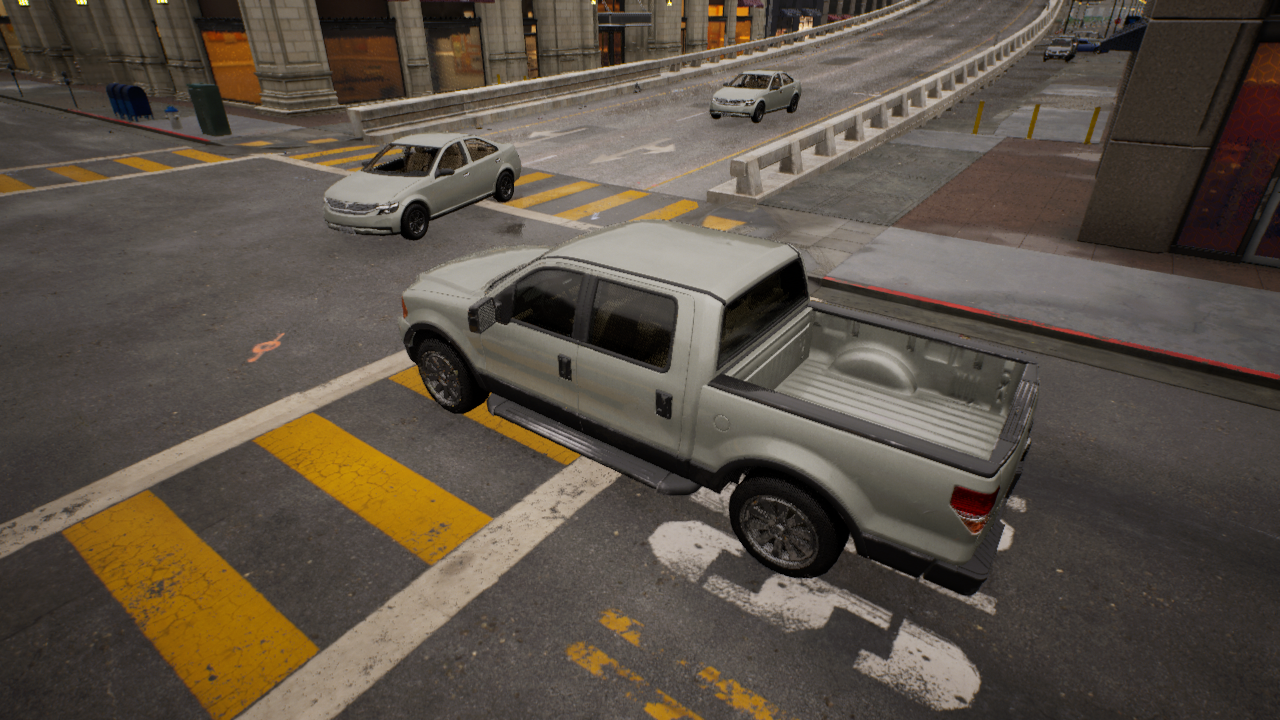
Venue: residential
Lighting: golden hour
Vehicle rig: pickup